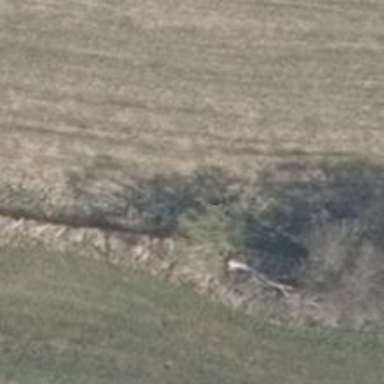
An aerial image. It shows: Row of trees in natural setting.